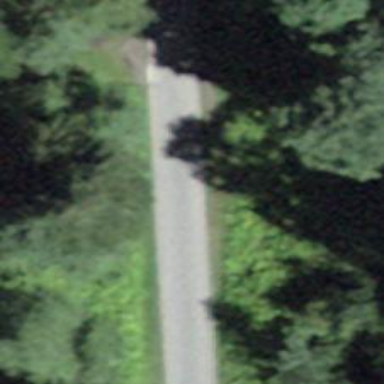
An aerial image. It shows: Unclassified road.